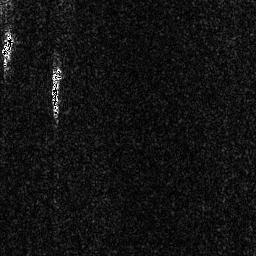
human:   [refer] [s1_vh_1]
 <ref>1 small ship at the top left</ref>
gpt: <box>[[0, 10, 4, 26, 0]]</box>